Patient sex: M
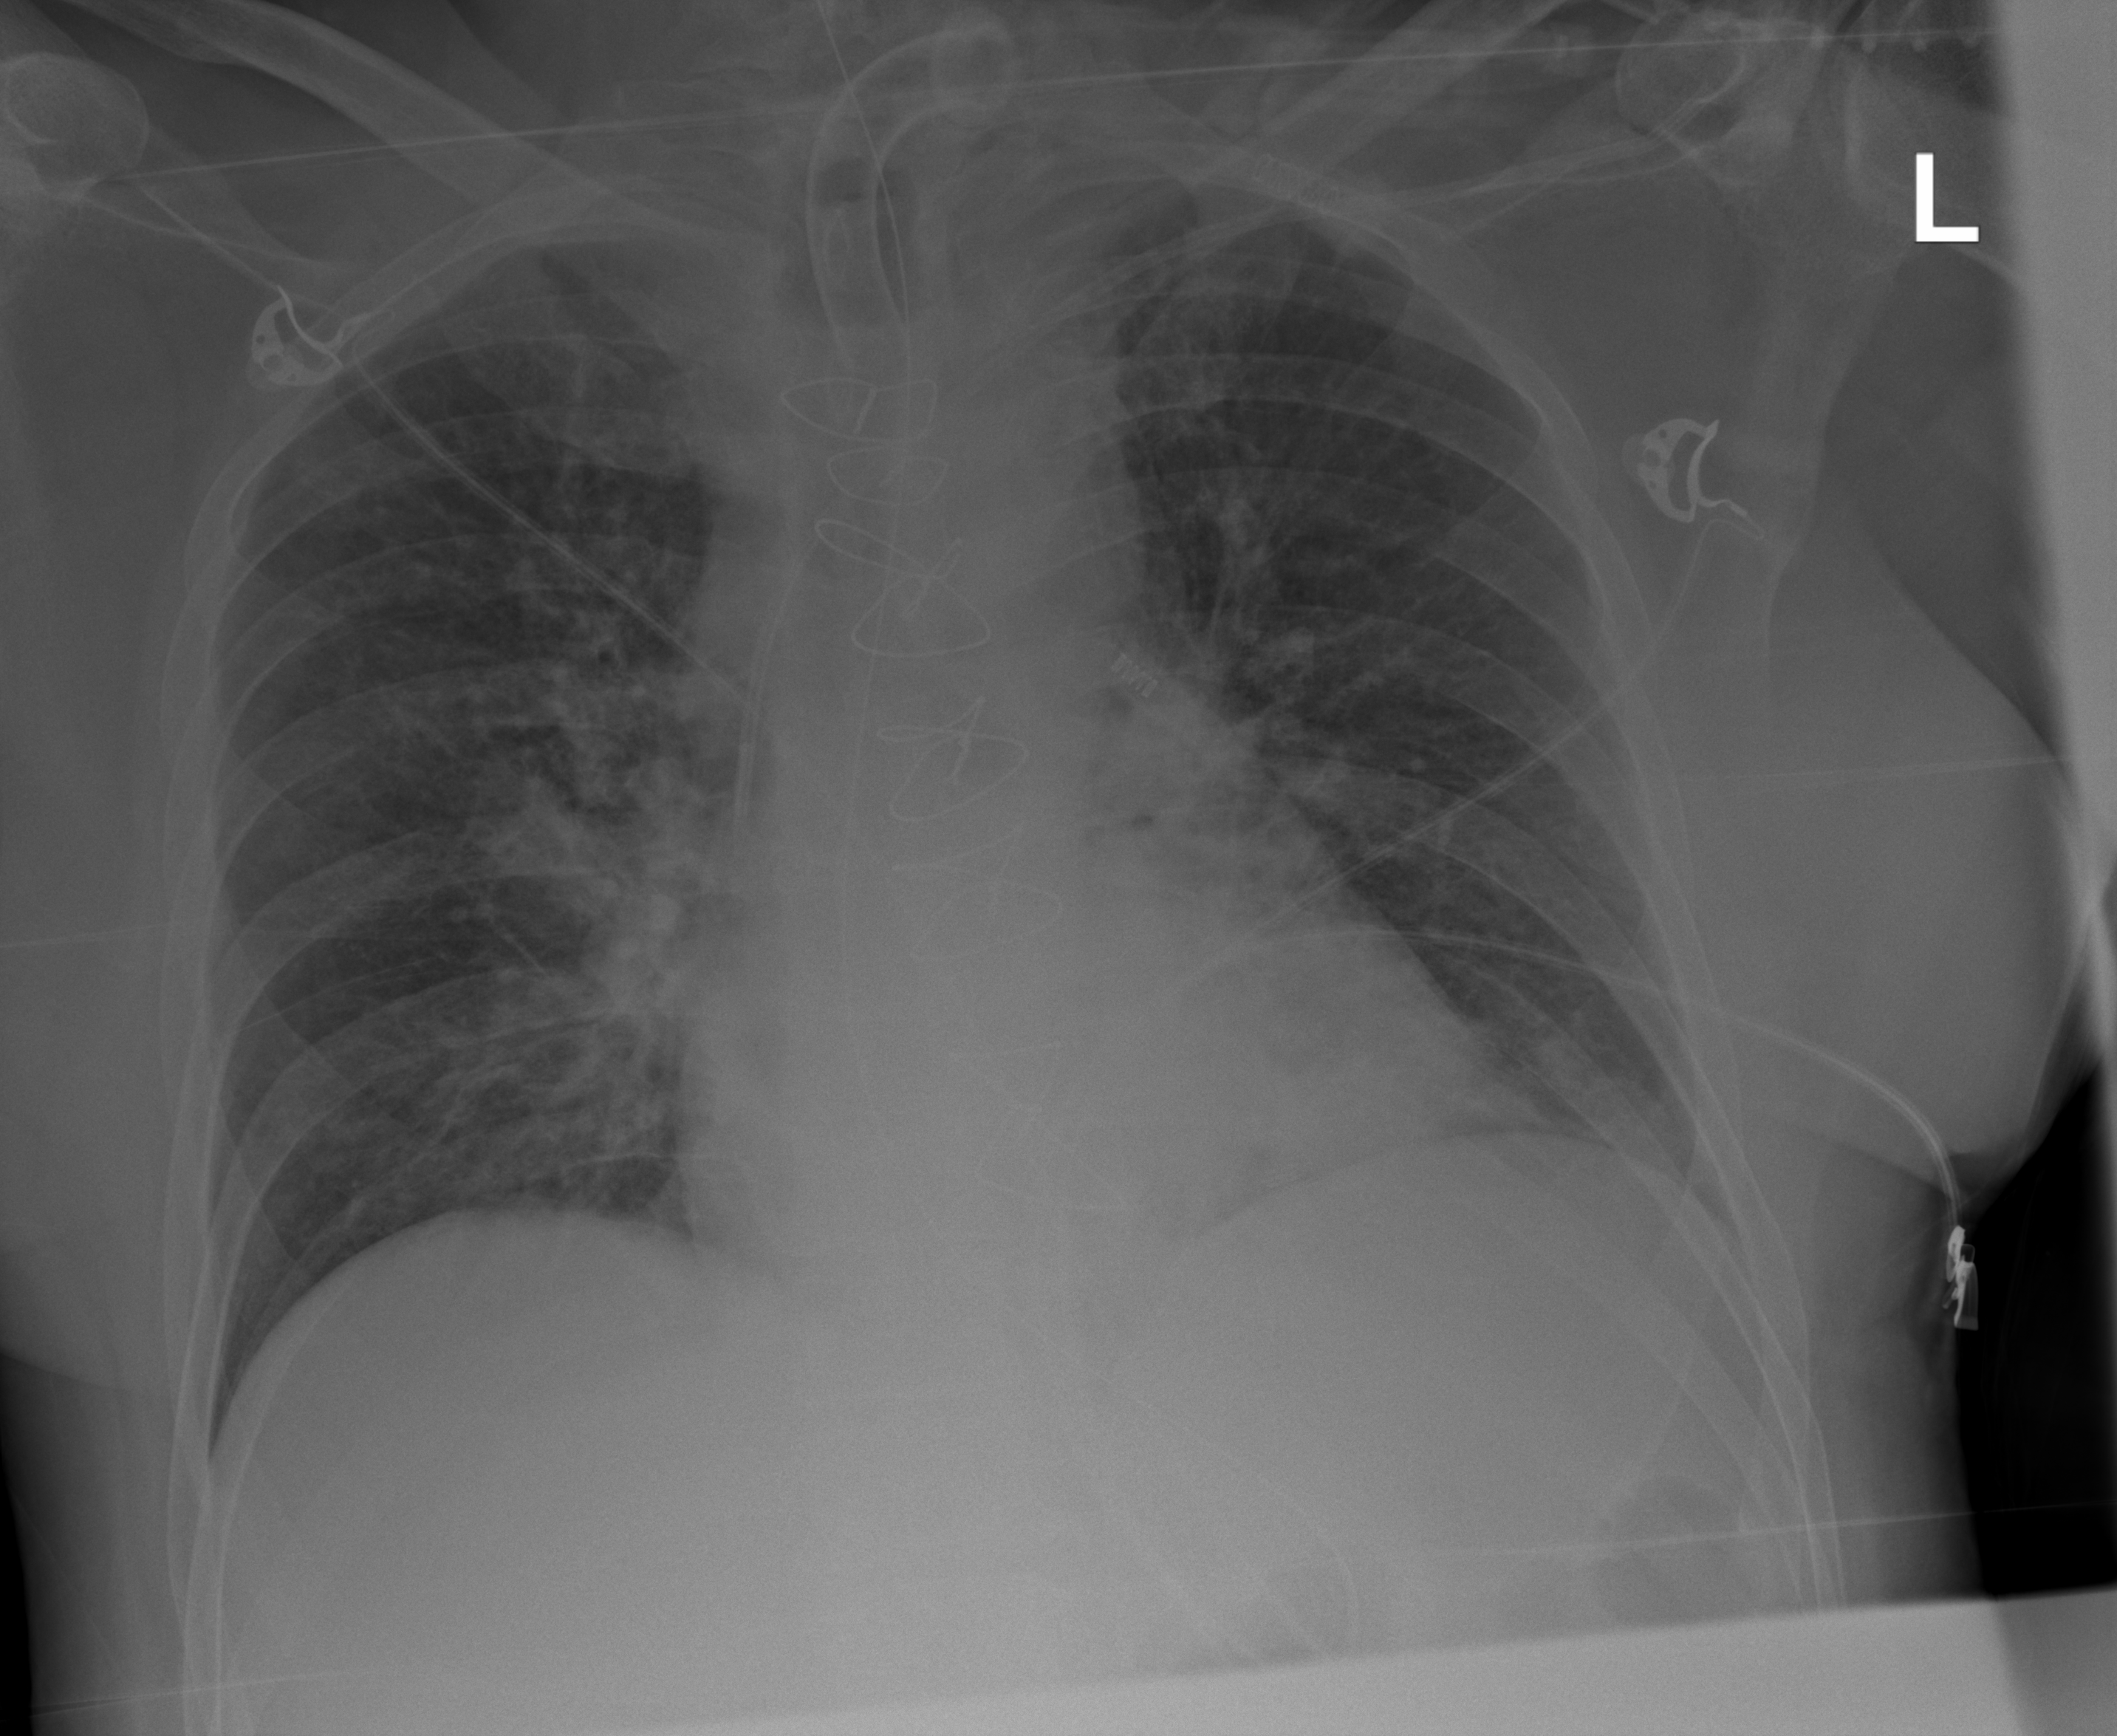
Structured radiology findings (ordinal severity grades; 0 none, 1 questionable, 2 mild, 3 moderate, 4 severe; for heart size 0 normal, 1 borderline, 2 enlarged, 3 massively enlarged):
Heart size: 0
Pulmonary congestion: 2
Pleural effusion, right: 0
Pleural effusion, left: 0
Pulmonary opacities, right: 2
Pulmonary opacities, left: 2
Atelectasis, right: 0
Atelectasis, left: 0